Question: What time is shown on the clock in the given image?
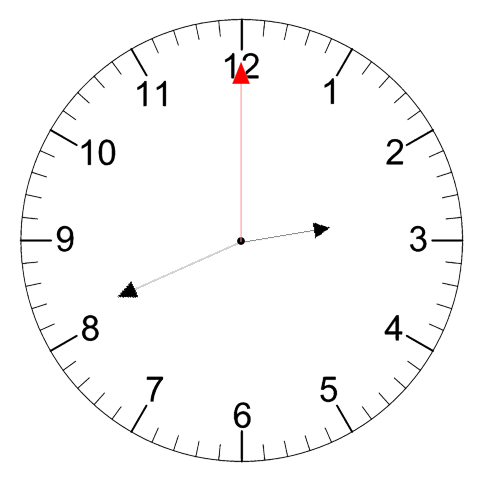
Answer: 02:41:00